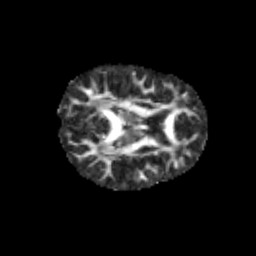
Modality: FA
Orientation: axial
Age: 10
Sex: female
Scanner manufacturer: siemens
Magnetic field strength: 3 T
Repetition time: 3.8 s
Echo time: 0.07 s